Question: What are the new AI Read tools?
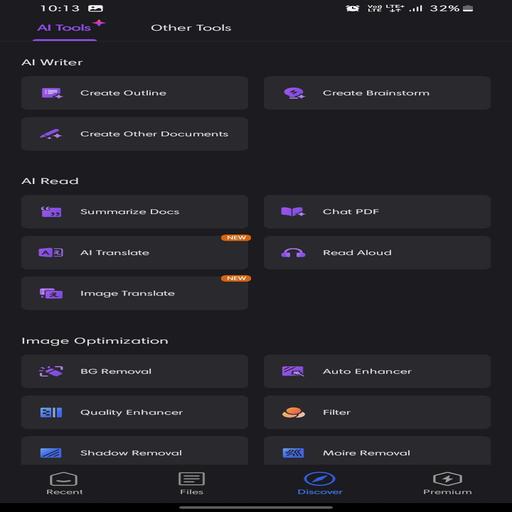
Answer: AI Translate, Image Translate